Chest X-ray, PA view. Patient: 55 years old, sex M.
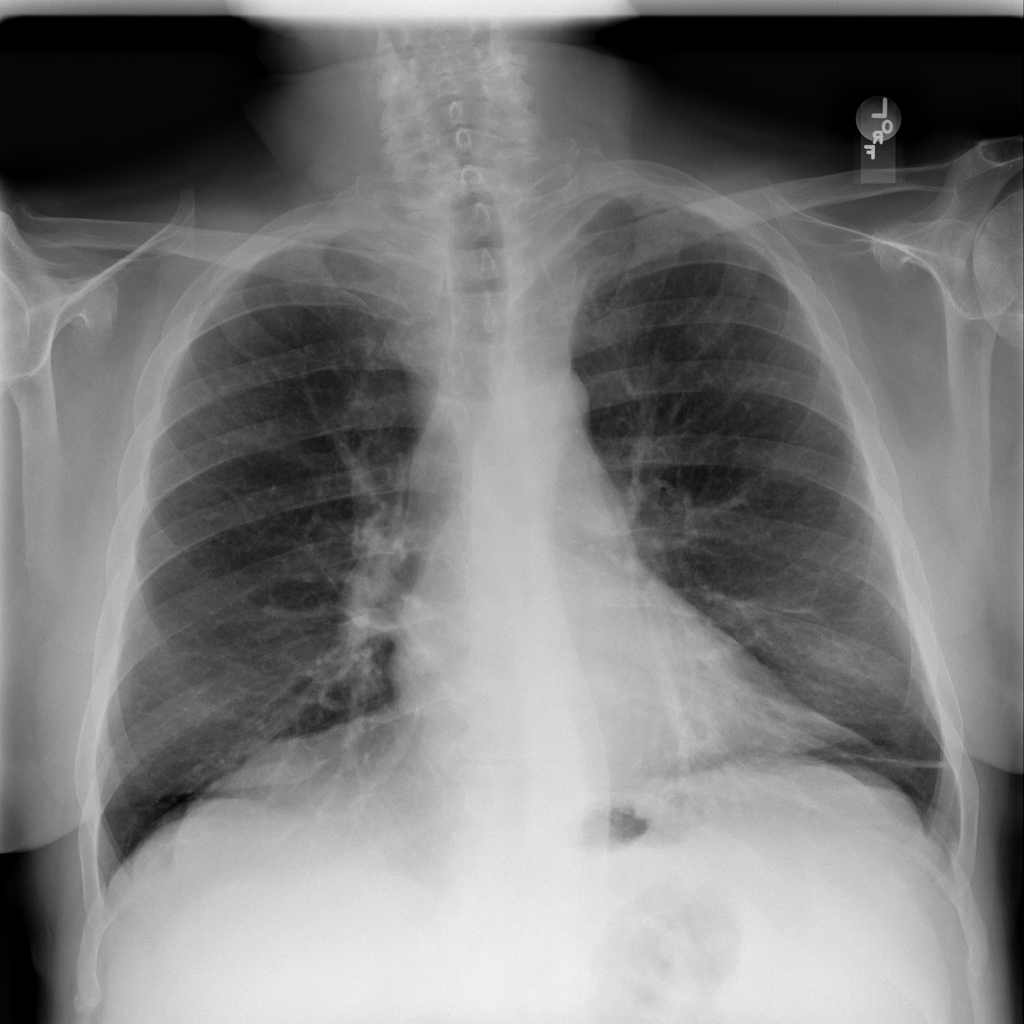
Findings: Atelectasis